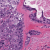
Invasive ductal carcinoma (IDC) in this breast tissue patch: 0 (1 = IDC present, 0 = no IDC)